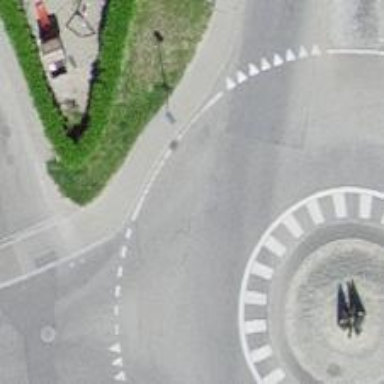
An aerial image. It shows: Secondary road leading to roundabout.